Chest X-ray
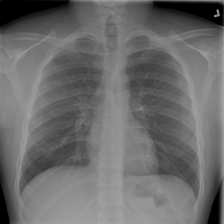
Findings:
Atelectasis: negative
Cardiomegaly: negative
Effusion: negative
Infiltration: negative
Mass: negative
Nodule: negative
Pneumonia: negative
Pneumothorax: negative
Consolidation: negative
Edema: negative
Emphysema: negative
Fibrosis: negative
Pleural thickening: negative
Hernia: negative